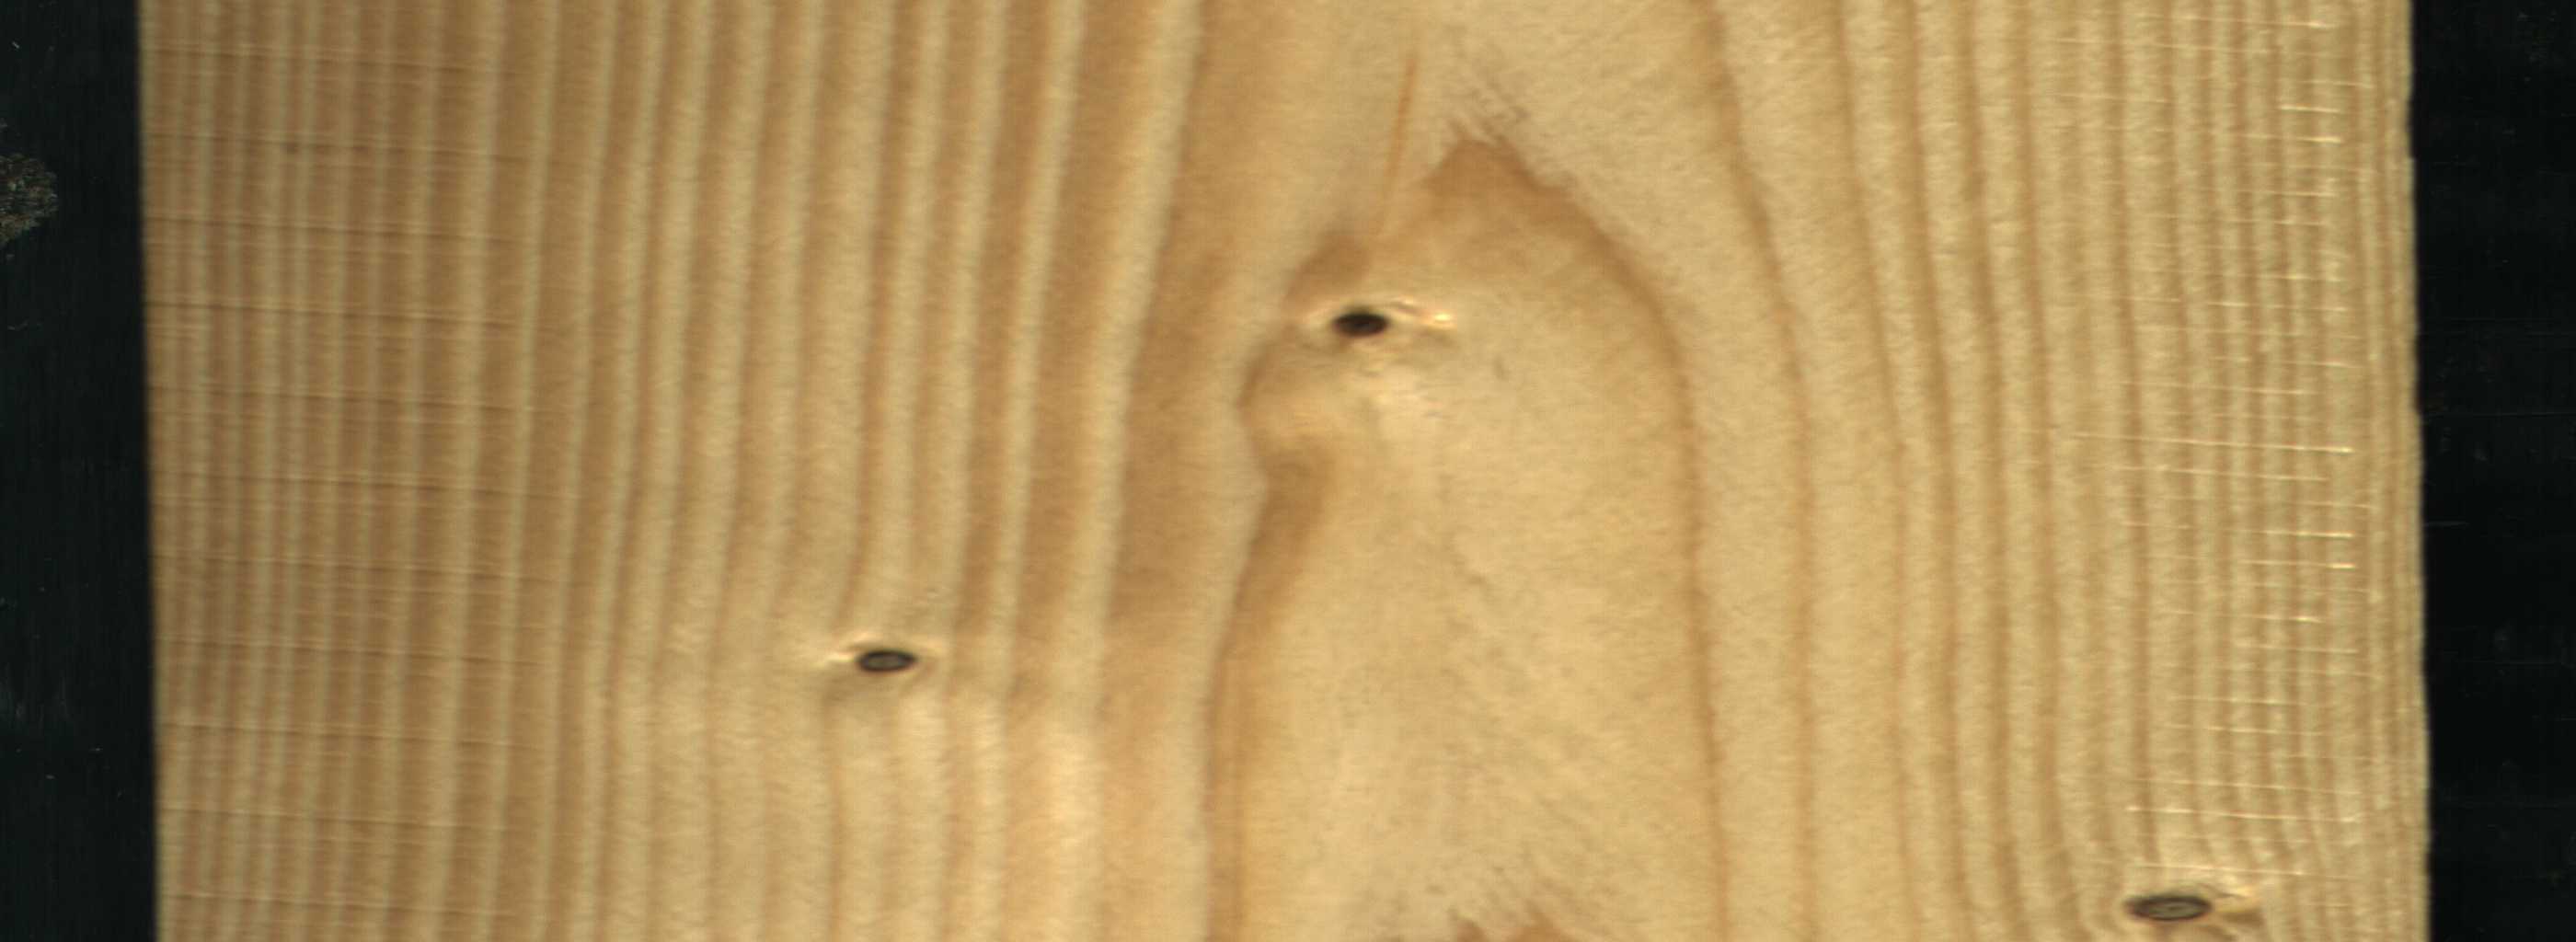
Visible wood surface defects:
Dead_Knot
Dead_Knot
Dead_Knot
Live_Knot